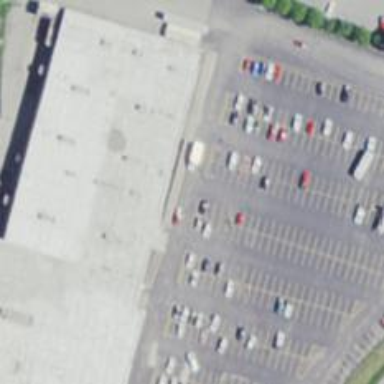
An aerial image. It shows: Retail building.